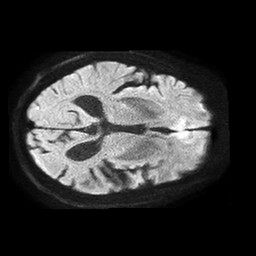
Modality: TRACE
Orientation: axial
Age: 86
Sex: male
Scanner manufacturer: philips
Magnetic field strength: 1.5 T
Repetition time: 4.6 s
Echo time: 0.08517 s